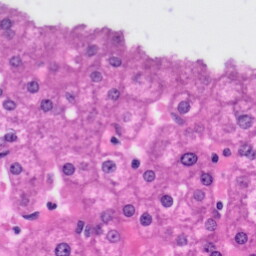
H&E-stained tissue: Liver